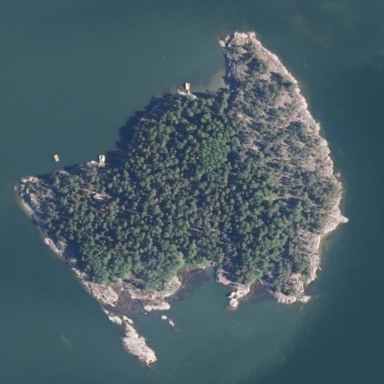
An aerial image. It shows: Island with natural coastline.